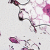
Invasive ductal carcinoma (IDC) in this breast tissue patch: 0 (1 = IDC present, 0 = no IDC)